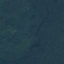
Land use / land cover: Forest